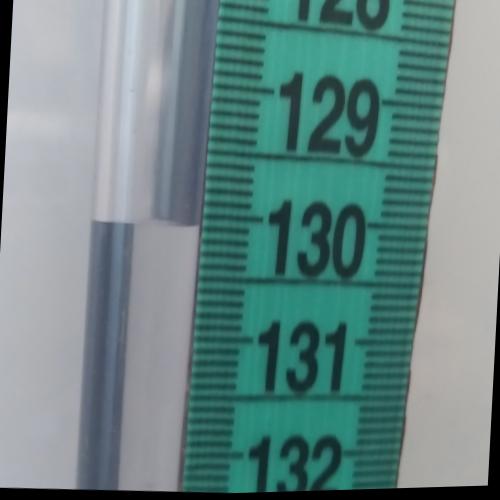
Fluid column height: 130.1 cm